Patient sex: F
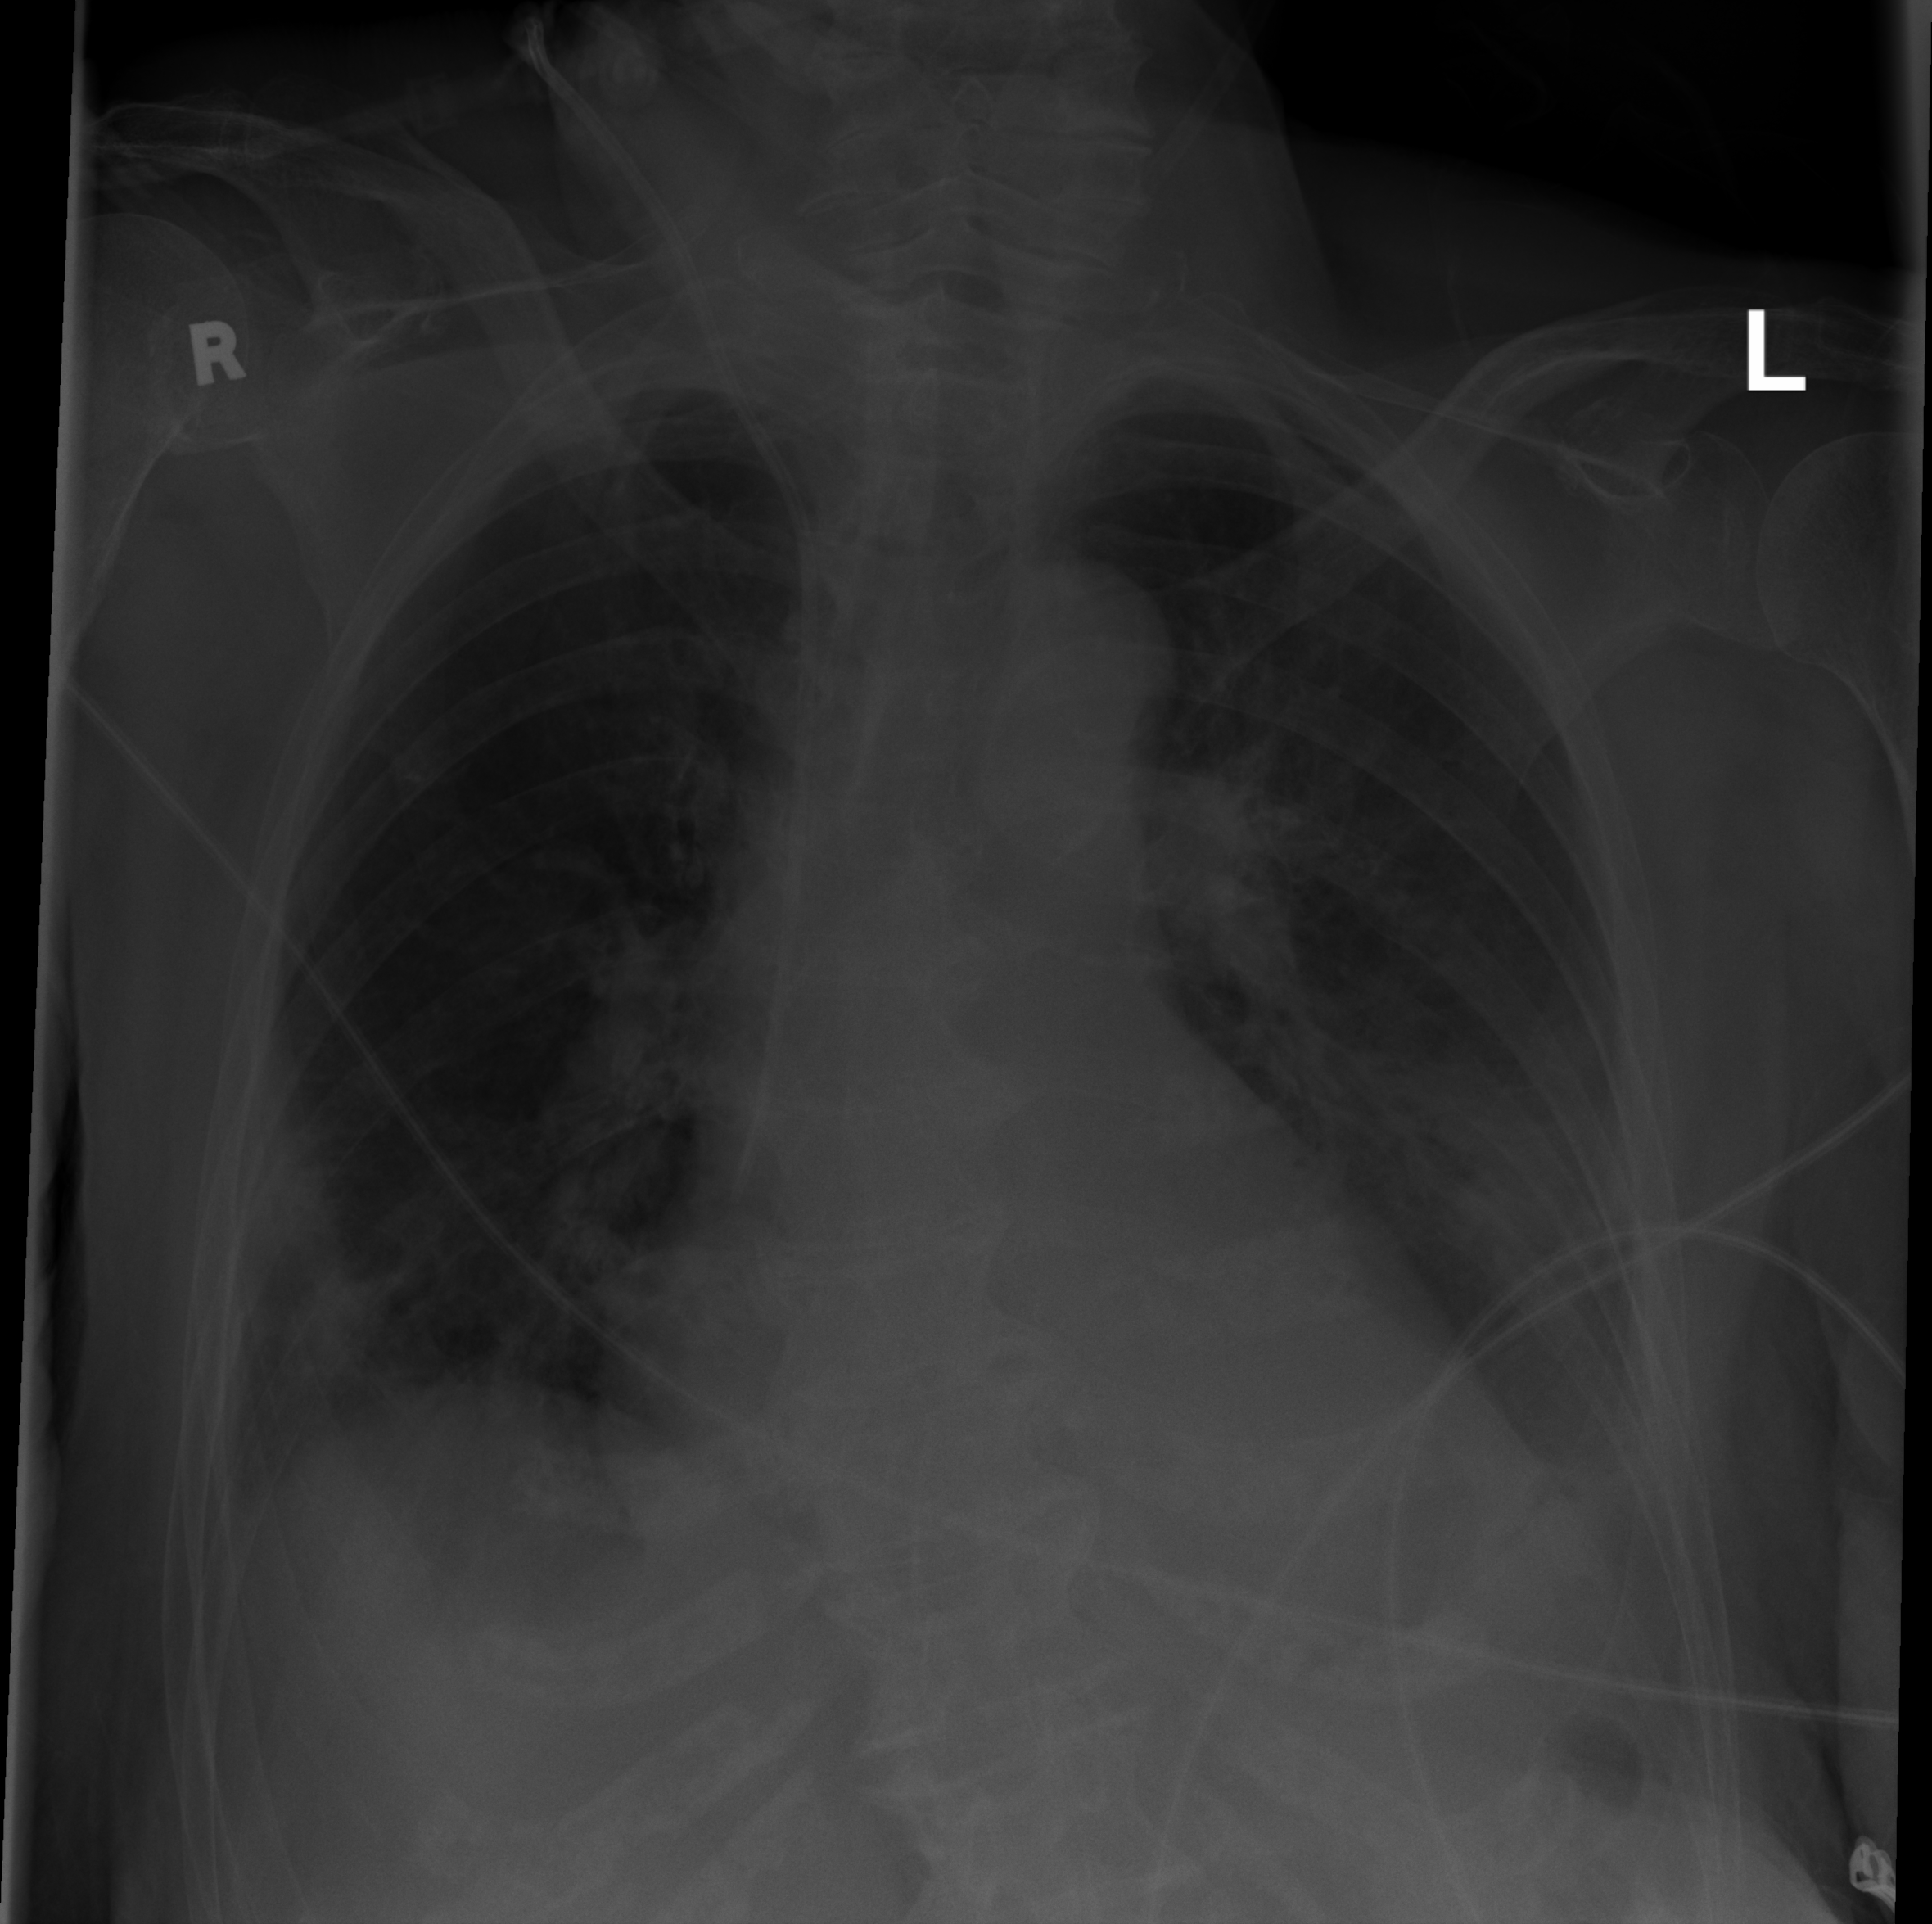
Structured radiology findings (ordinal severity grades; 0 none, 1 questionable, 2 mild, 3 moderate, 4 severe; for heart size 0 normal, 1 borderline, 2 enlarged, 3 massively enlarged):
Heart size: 1
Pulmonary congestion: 1
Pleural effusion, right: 2
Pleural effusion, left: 2
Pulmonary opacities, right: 2
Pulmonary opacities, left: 3
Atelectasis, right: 2
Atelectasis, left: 2